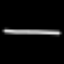
Label: line